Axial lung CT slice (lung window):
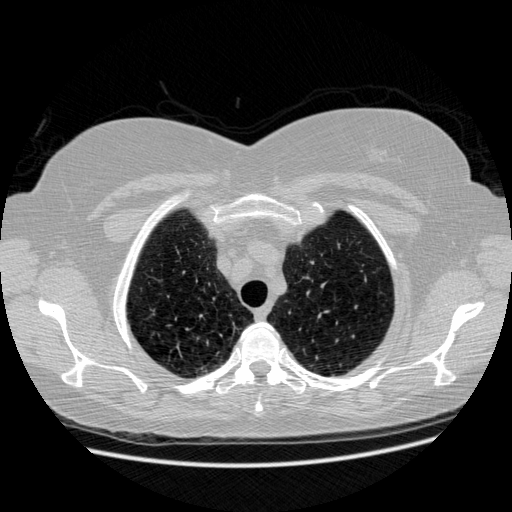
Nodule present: no